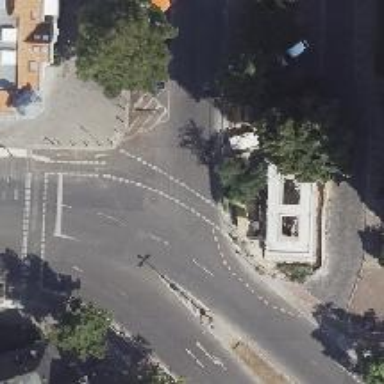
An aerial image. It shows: Unmarked road crossing.